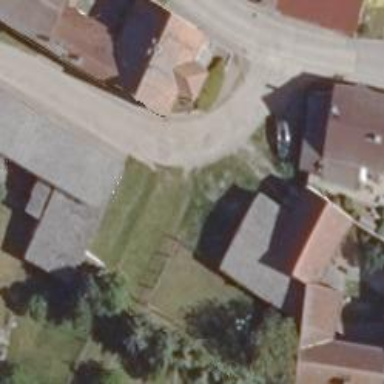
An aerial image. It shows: Residential road.